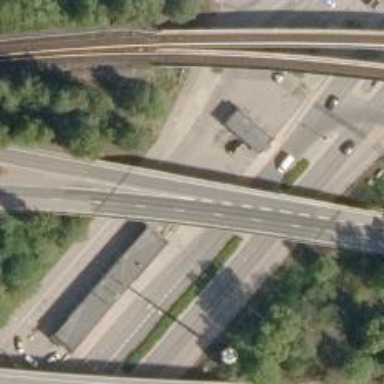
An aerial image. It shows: Asphalt bridge on trunk link highway.